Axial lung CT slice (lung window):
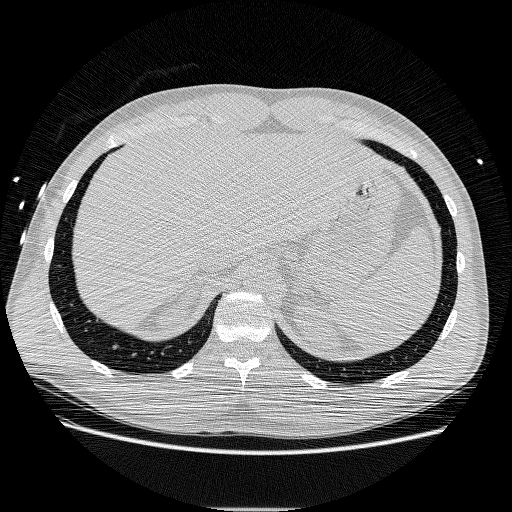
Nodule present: no